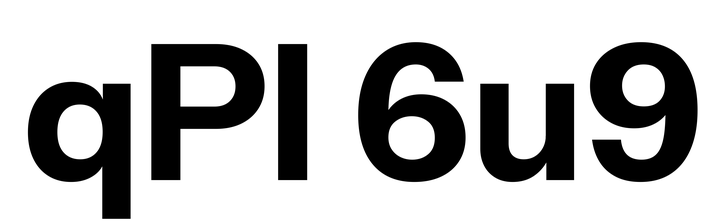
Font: InstrumentSans_Bold